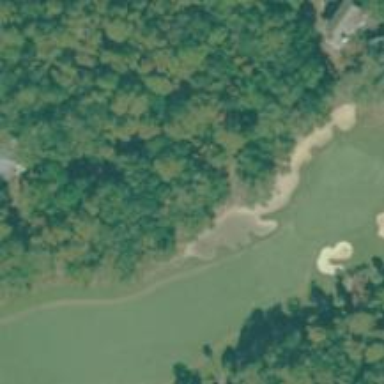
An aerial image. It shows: Golf bunker filled with sandy terrain.